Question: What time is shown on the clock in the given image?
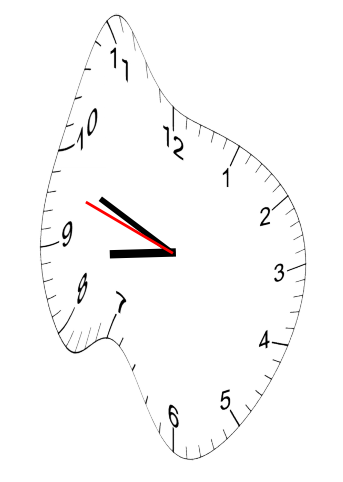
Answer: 08:48:48